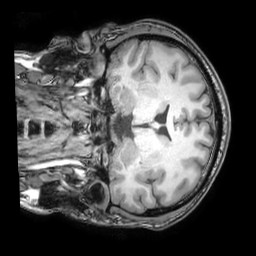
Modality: T1w
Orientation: coronal
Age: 26
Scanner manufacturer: philips
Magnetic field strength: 3 T
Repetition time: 0.007 s
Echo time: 0.003501 s